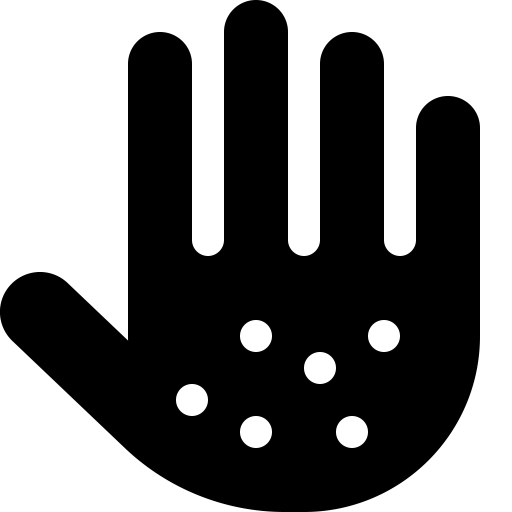
Tags: icon, FontAwesome, fa-icon, solid, hand, dots